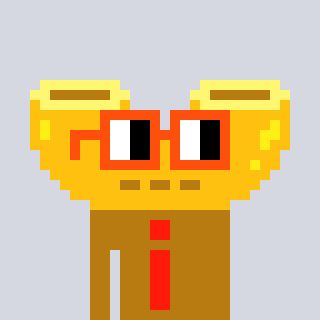
a pixel art character with square orange glasses, a macaroni-shaped head and a gold-colored body on a cool background